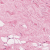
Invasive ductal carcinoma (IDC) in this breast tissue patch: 0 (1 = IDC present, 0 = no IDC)